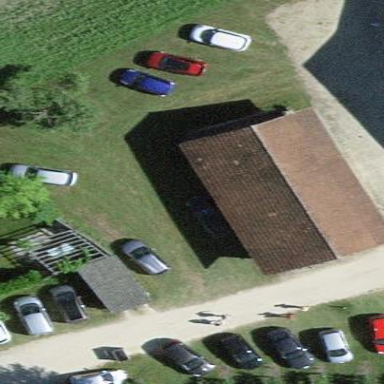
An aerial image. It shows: Garage building.